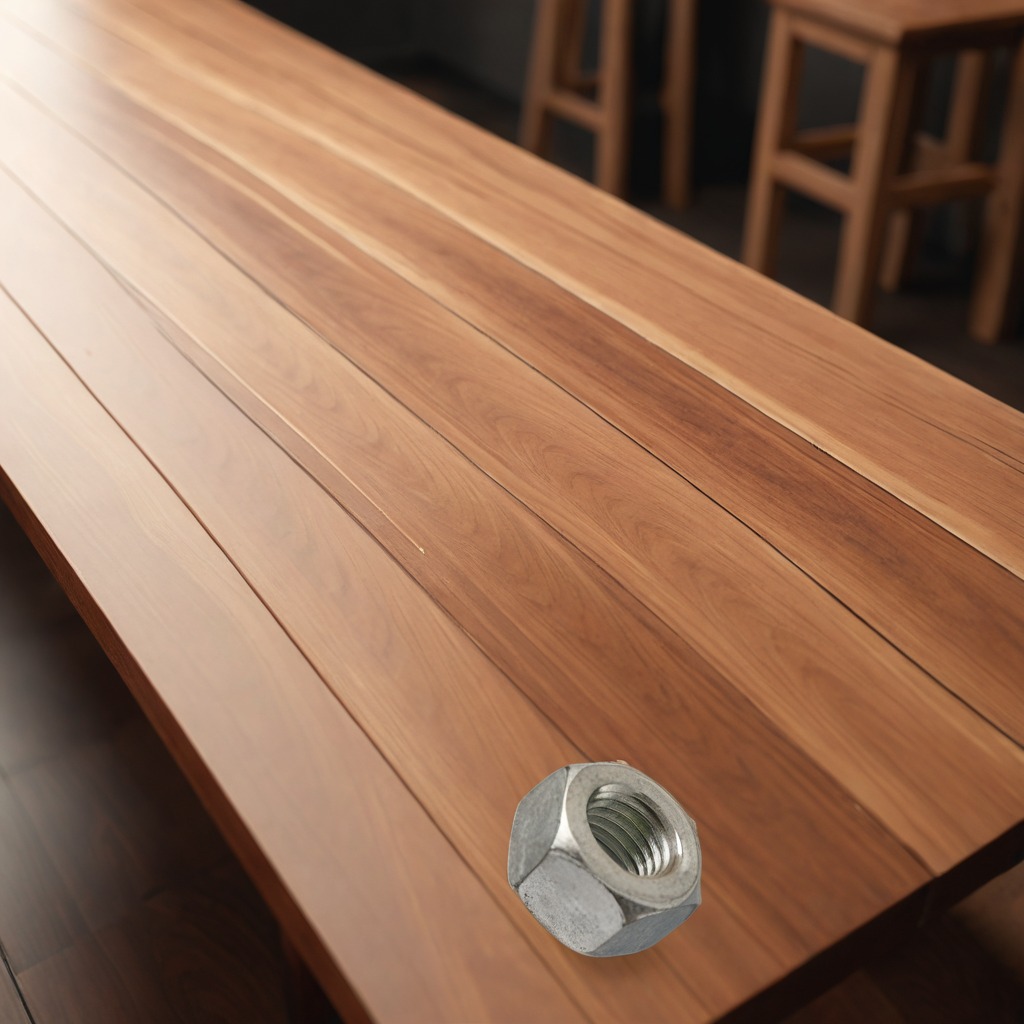
A metal nut is lying on the wooden table.